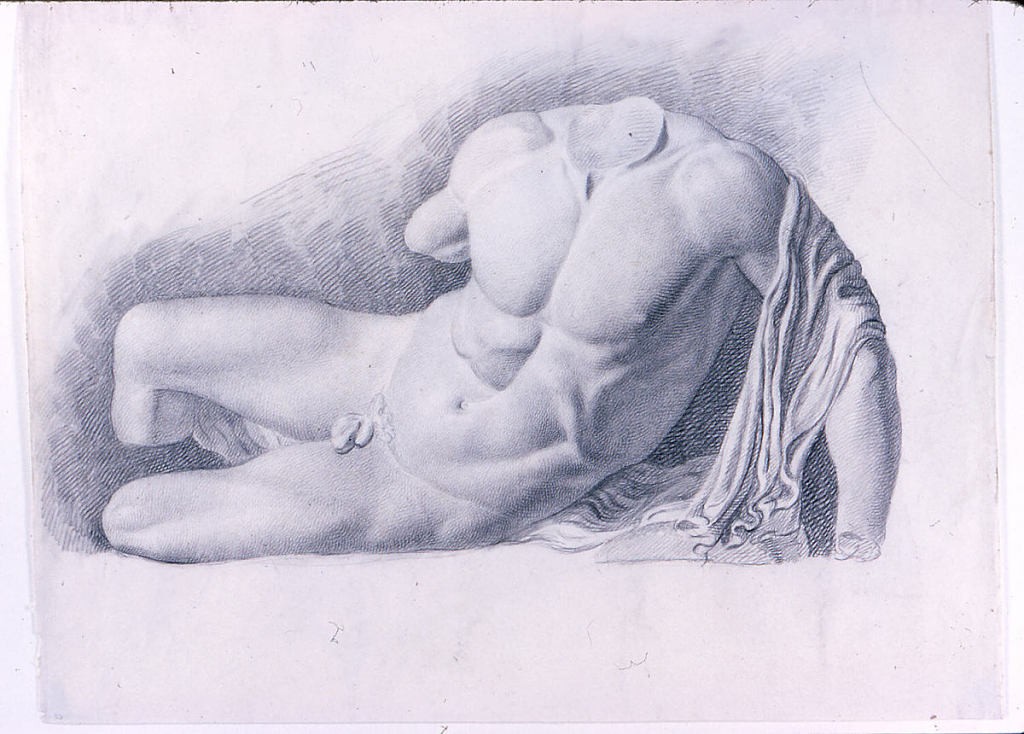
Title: Academic Study of a Cast of a Classical Nude
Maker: Giuseppe Longhi, Italian, 1766–1831
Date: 1790–1830
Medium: Black chalk on white paper
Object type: Drawing
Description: Study of a statue of a reclining headless and partially armless nude. A drapery falls over his upper left arm. Verso: unfinished study of the "Dying Gaul."